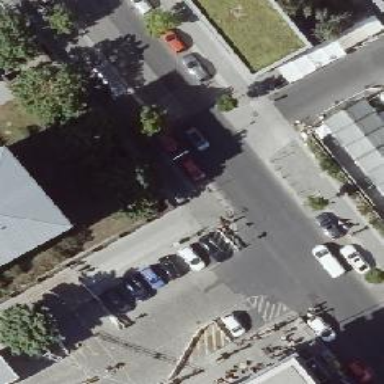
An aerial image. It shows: Unmarked crossing on footway.